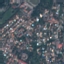
Label: Residential